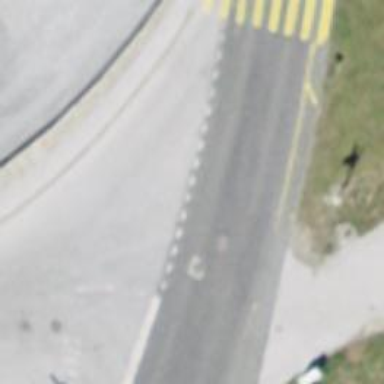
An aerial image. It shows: Public transport stop position.